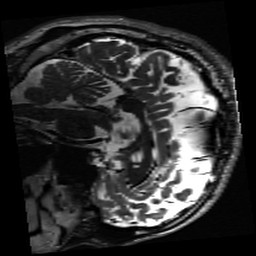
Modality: inplaneT2
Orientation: sagittal